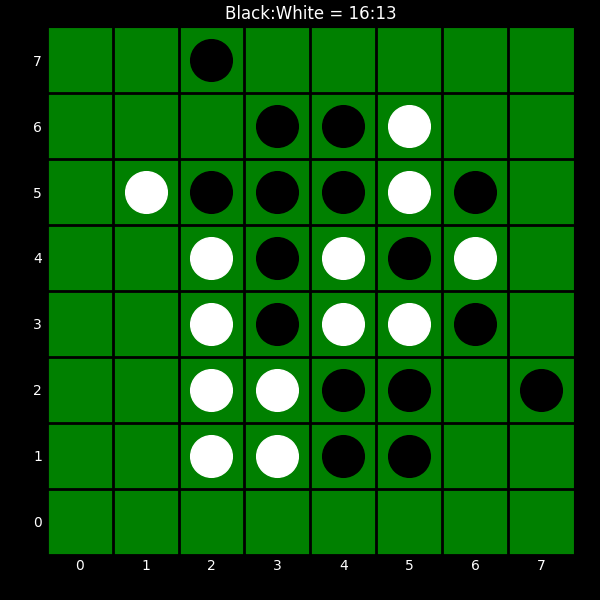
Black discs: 16
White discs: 13